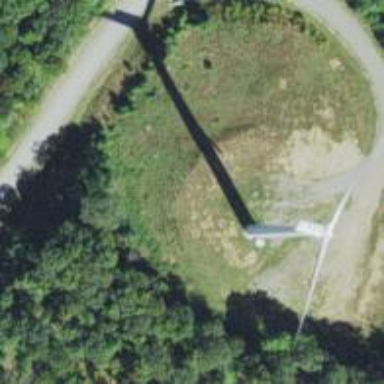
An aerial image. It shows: Wind generator powered by horizontal-axis wind turbine.